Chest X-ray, AP view. Patient: 76 years old, sex M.
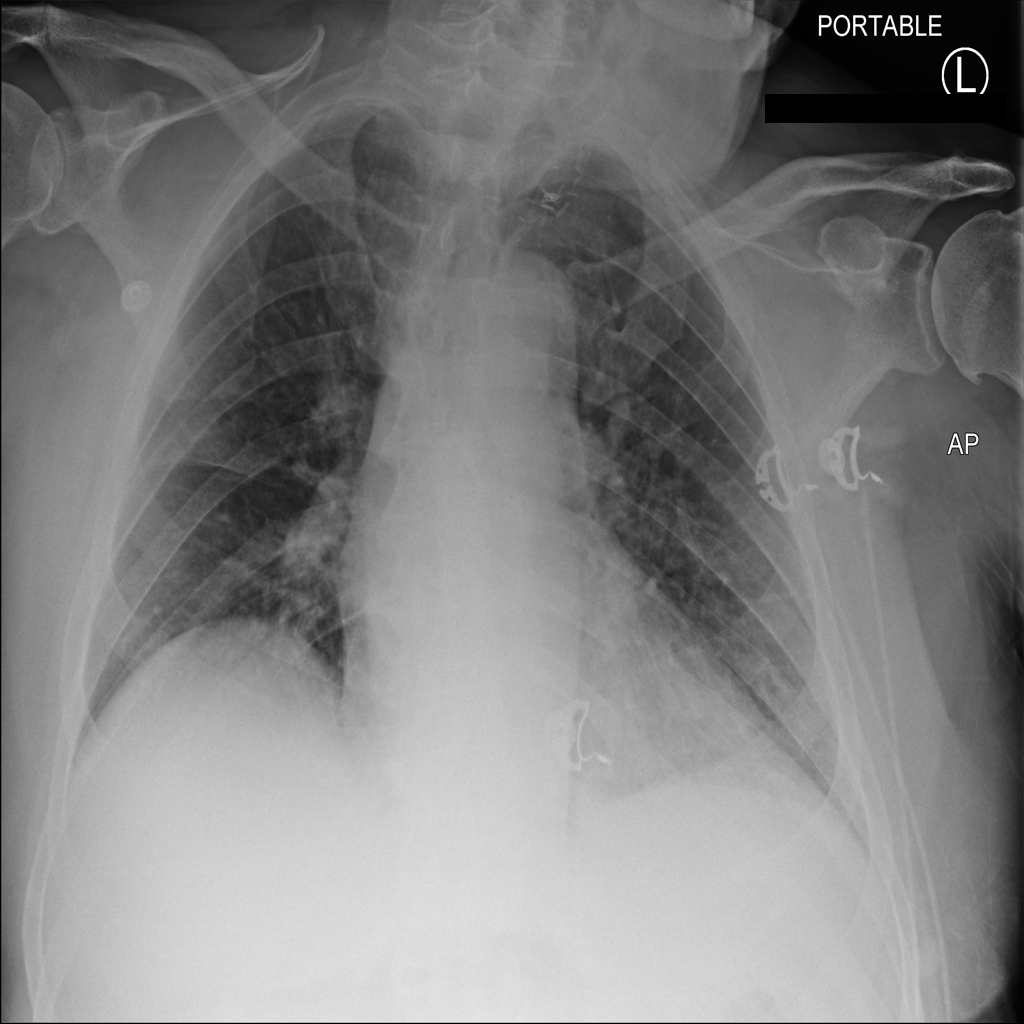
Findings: No Finding